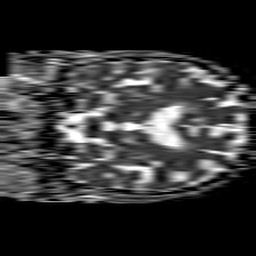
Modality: ADC
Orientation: coronal
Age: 73
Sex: male
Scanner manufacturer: philips
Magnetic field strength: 1.5 T
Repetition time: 4.6 s
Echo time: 0.08631 s